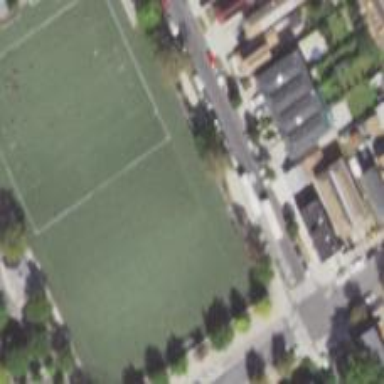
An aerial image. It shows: Grass pitch used for soccer.